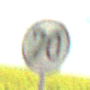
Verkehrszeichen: EndeGeschwindigkeit70
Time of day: Midday
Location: Outdoor (RoadRail)
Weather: PartlyCloudy
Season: NotSpecified
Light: Natural